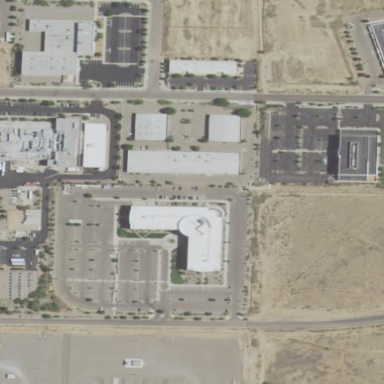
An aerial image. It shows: Commercial area housing research institute.